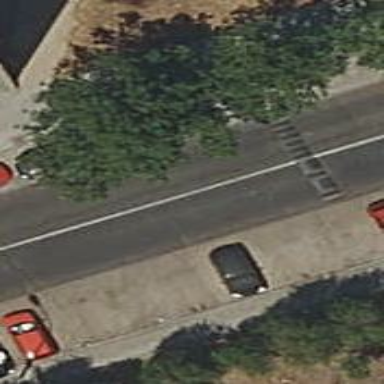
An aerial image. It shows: Bump for traffic calming.